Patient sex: M
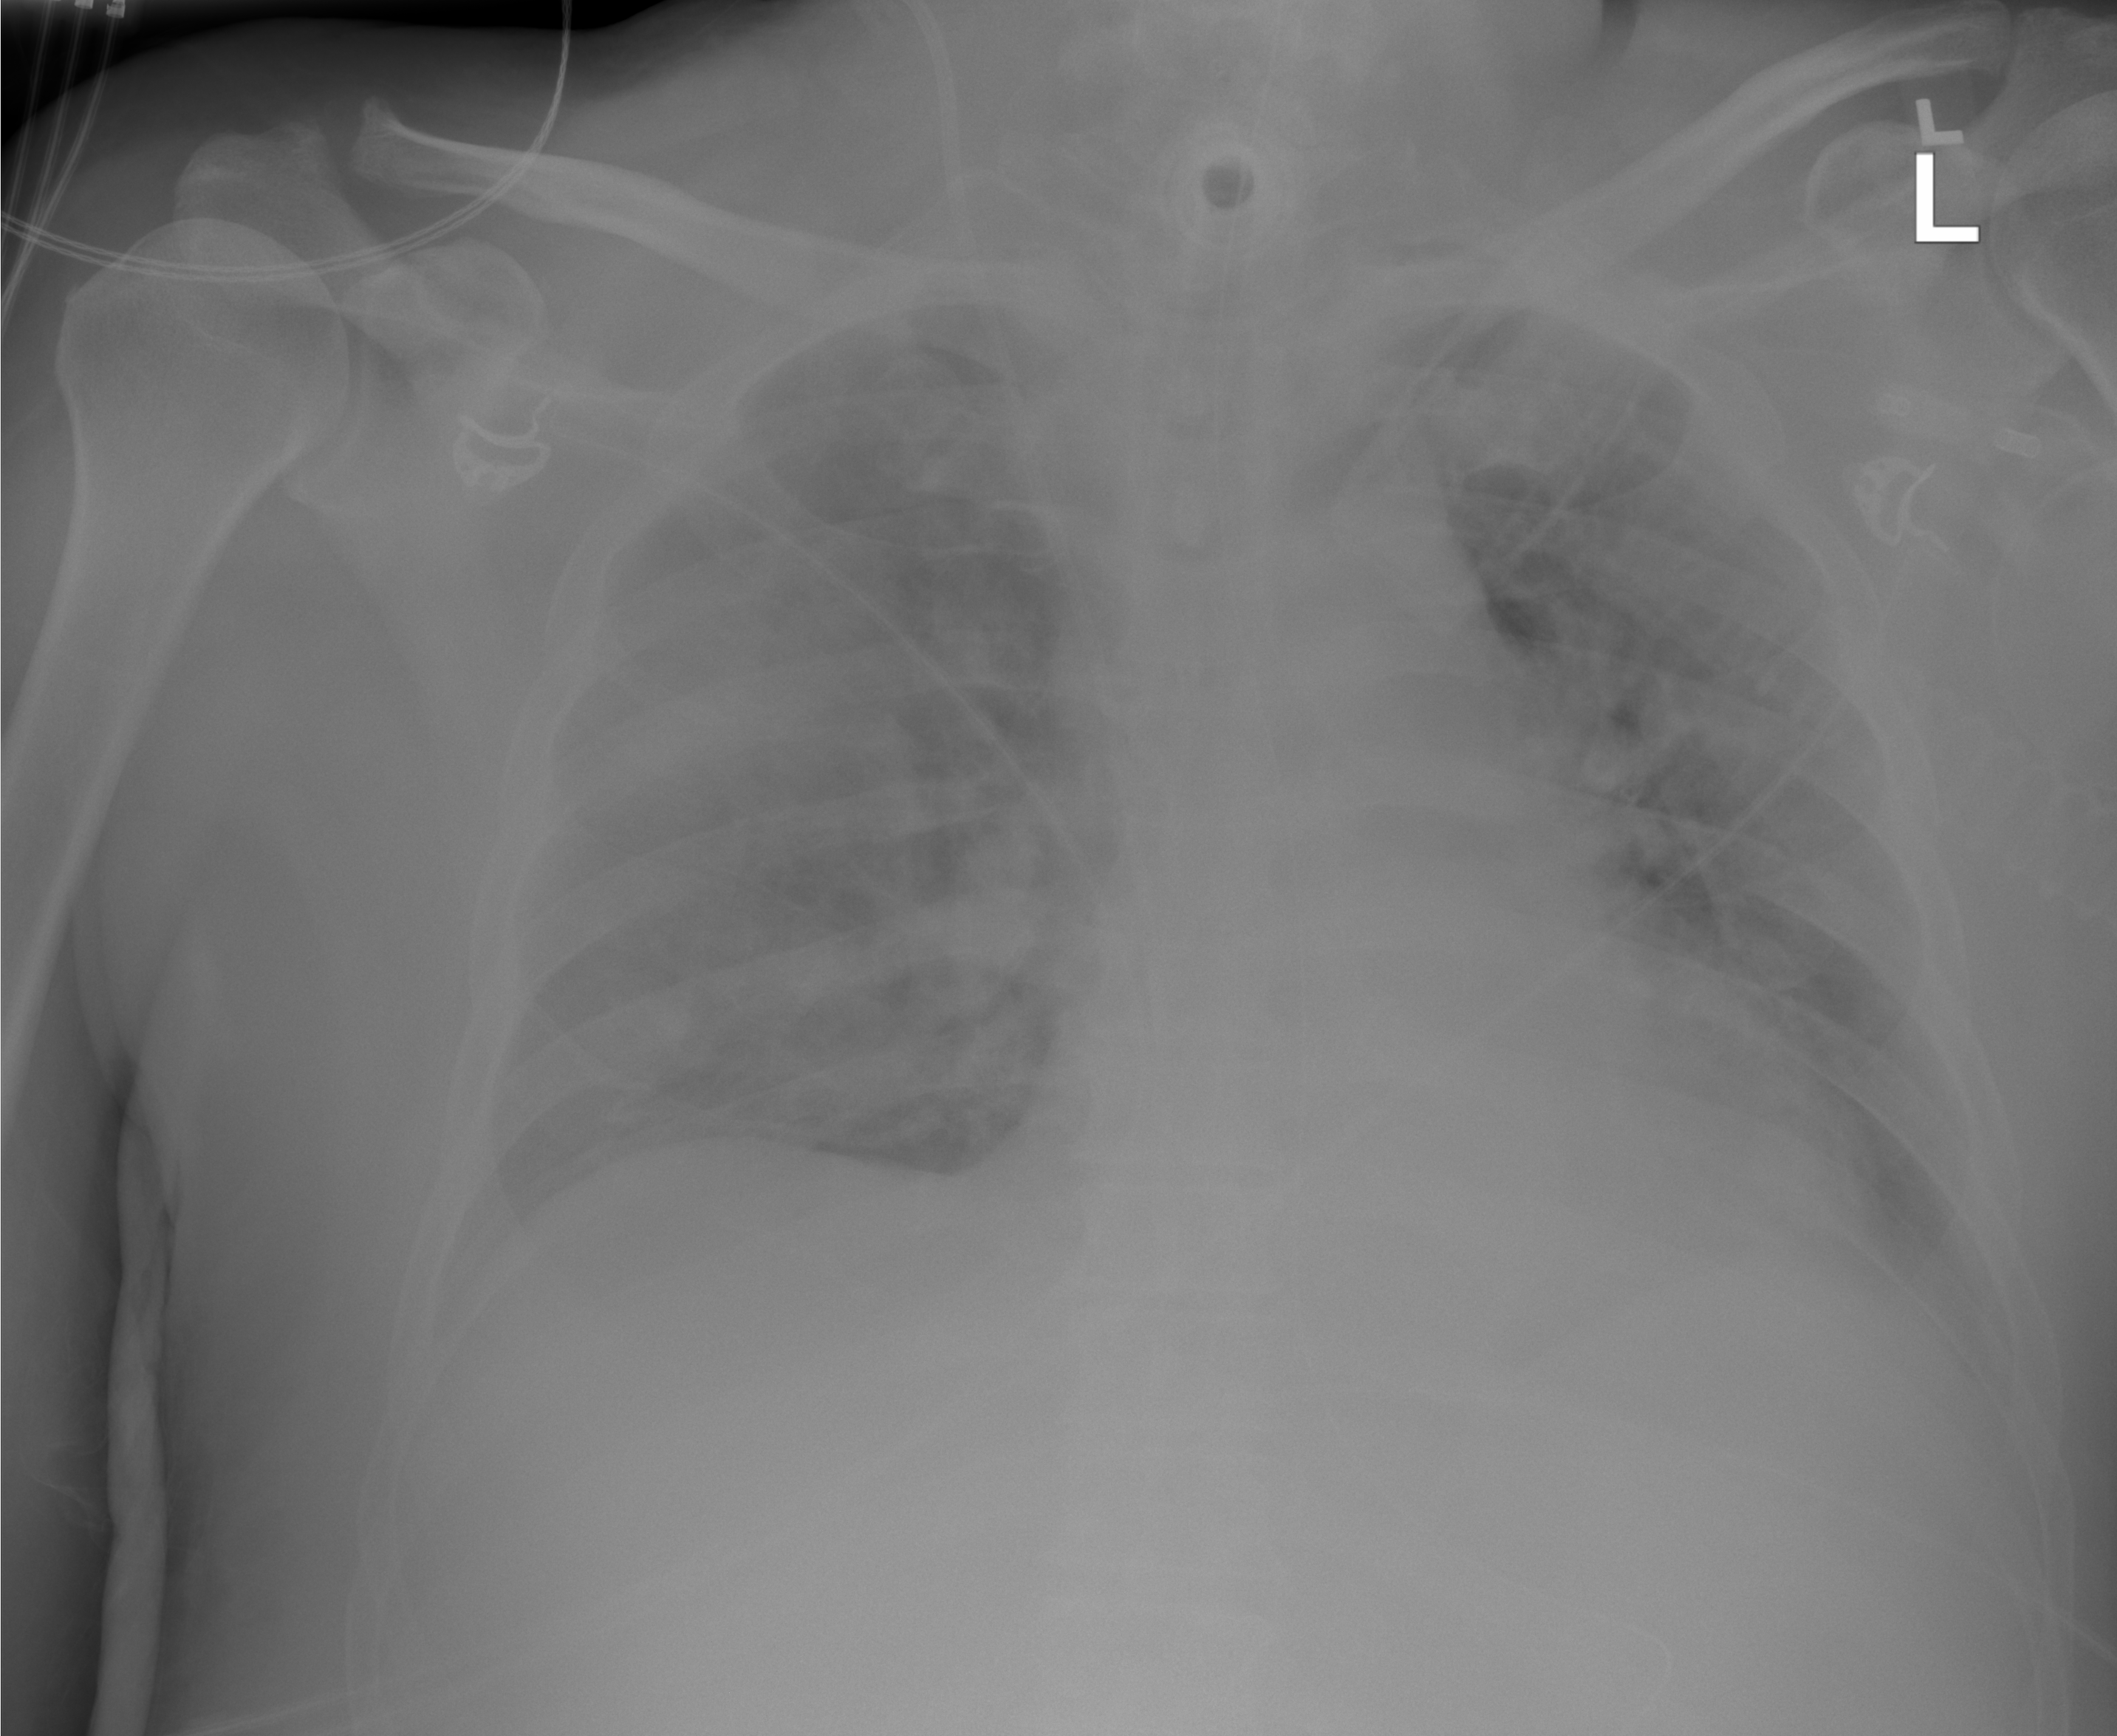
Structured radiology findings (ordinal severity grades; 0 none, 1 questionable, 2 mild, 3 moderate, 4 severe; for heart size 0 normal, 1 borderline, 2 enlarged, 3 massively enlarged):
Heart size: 0
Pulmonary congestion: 2
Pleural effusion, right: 0
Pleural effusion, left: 1
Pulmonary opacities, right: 1
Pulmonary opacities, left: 1
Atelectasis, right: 0
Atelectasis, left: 1